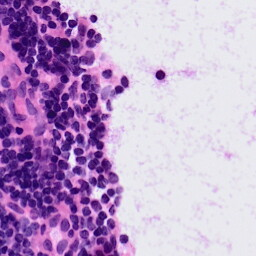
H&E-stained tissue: LymphNode